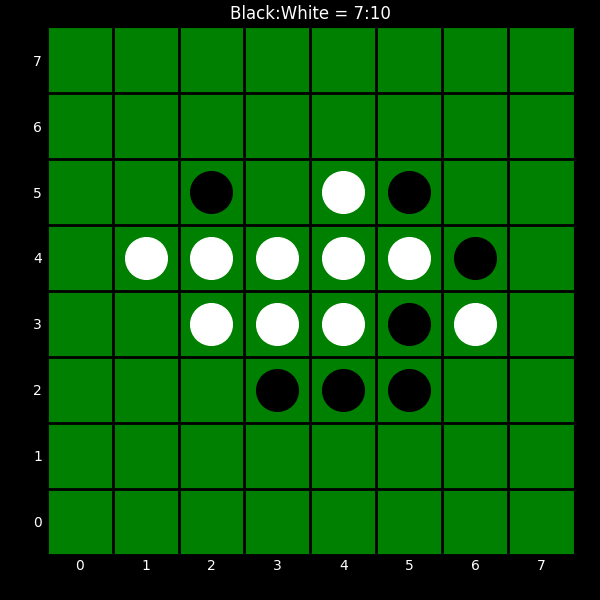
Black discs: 7
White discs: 10